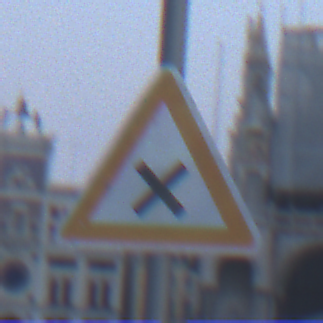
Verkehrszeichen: KreuzungOderEinmuendung
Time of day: Dawn
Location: Outdoor (Urban)
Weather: Clear
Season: NotSpecified
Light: Natural